Aerial crown-view tile of a tropical tree (Barro Colorado Island, Panama), acquired 20241014:
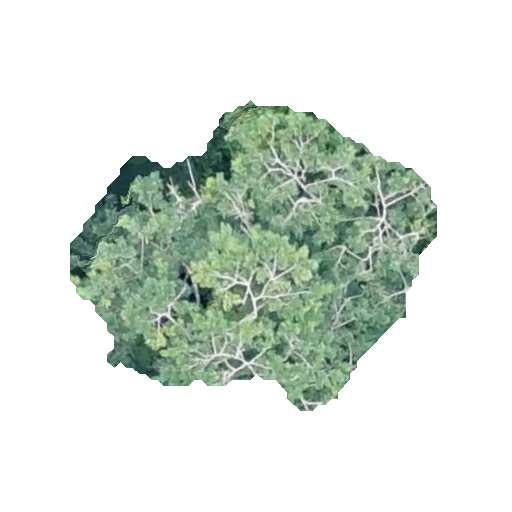
Species: Sapium glandulosum
GBIF accepted scientific name: Sapium glandulosum
Crown area: 116.986 m²